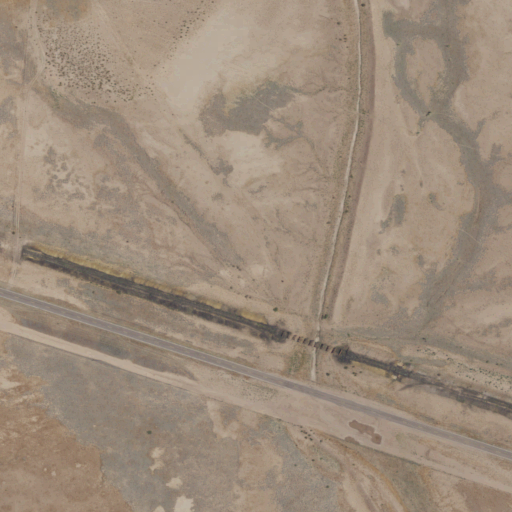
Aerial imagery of valley in New Mexico named Hermanas Draw containing grassland, shrub, open development, high intensity development, and low intensity development